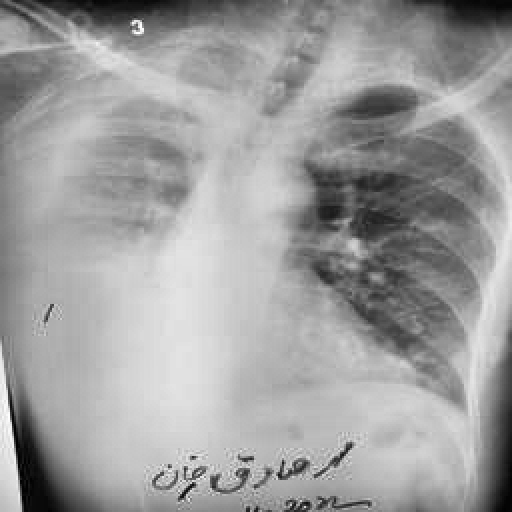
Finding: TUBERCULOSIS